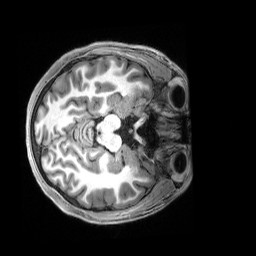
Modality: T1w
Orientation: axial
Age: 20
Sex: female
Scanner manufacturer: siemens
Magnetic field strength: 3 T
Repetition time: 2.5 s
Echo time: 0.00222 s